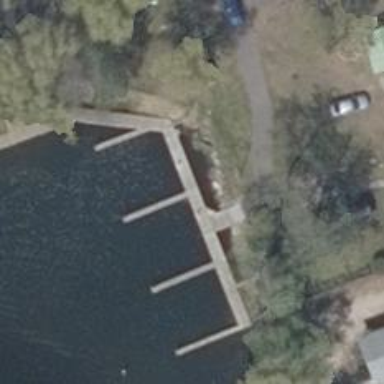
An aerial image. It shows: Man-made pier.